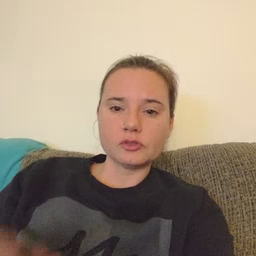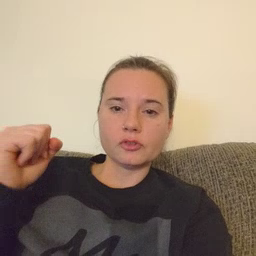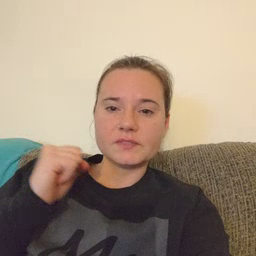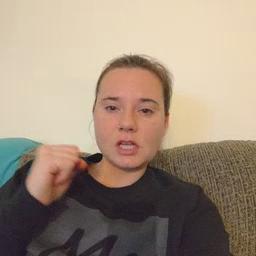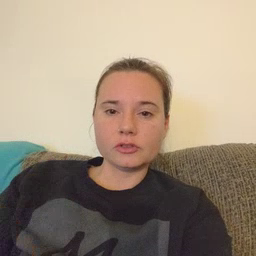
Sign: refrigerator